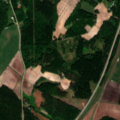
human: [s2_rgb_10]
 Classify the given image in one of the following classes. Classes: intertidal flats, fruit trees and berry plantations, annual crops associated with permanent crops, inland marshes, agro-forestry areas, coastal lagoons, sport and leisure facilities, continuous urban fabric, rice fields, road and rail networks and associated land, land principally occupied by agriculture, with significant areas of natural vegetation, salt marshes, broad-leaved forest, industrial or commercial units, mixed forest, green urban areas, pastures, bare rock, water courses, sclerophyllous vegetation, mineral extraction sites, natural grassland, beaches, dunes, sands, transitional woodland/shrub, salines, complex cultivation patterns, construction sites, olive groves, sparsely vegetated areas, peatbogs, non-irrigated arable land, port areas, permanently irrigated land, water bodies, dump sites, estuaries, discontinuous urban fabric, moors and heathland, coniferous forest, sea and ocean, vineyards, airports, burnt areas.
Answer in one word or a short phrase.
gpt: non-irrigated arable land, broad-leaved forest, coniferous forest, mixed forest, transitional woodland/shrub